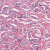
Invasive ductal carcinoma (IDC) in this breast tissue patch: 1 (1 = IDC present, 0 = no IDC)